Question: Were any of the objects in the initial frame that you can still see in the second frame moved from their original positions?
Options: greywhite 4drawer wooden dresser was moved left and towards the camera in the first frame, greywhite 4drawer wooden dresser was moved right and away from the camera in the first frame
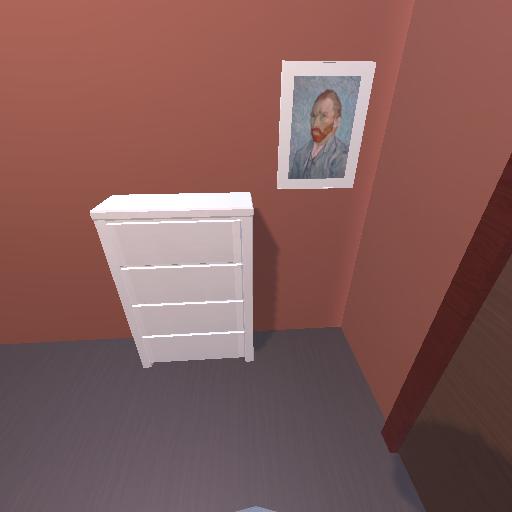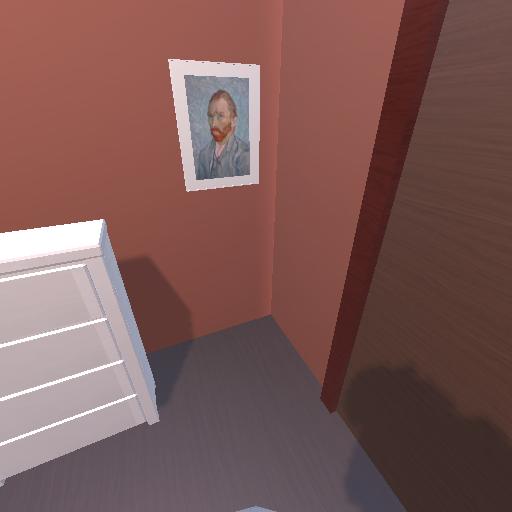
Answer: greywhite 4drawer wooden dresser was moved left and towards the camera in the first frame